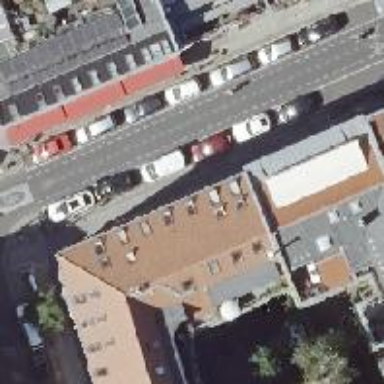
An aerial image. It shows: Asphalt lane for parking with lane markings.